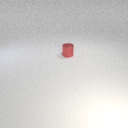
small red metal cylinder